Field crop: maize
Growth stage: 2
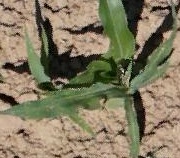
Species: maize